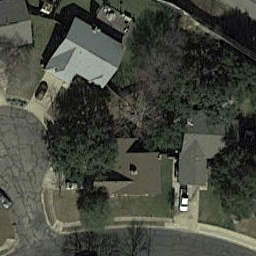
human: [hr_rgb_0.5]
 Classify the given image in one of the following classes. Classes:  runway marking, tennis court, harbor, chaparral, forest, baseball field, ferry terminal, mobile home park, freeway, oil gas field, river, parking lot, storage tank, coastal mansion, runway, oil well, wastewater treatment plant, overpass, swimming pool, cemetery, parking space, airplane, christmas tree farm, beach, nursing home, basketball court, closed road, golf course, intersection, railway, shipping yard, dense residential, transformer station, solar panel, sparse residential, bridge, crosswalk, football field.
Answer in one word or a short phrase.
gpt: sparse residential